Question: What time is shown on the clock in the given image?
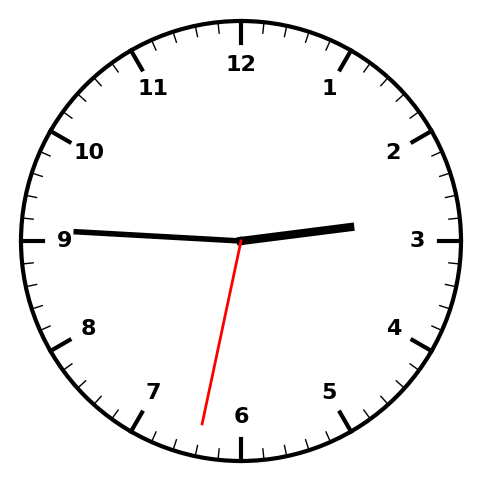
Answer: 02:45:32